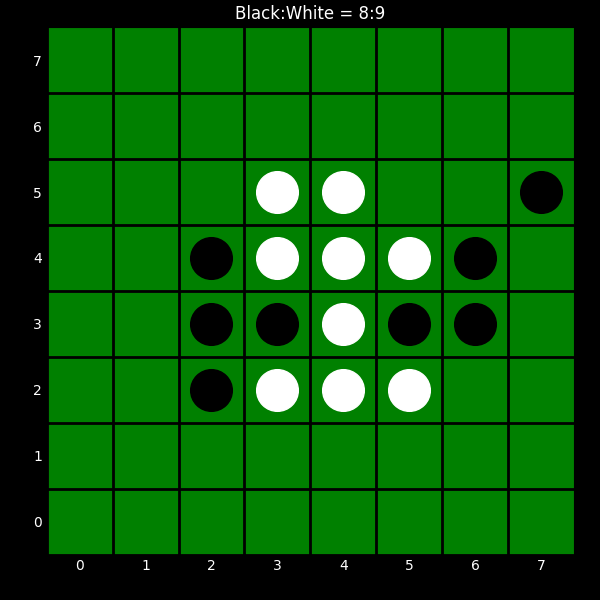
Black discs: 8
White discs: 9